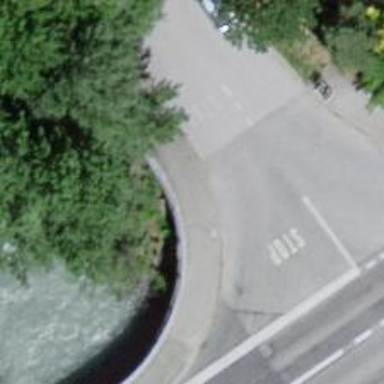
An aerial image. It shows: Sidewalk.